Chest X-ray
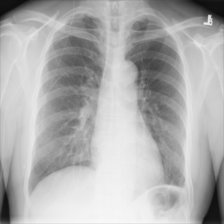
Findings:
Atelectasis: negative
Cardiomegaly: negative
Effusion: negative
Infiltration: negative
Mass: negative
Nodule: negative
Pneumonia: negative
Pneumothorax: negative
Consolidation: negative
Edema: negative
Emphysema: negative
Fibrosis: negative
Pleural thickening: positive
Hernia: negative